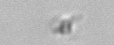
Label: detritus